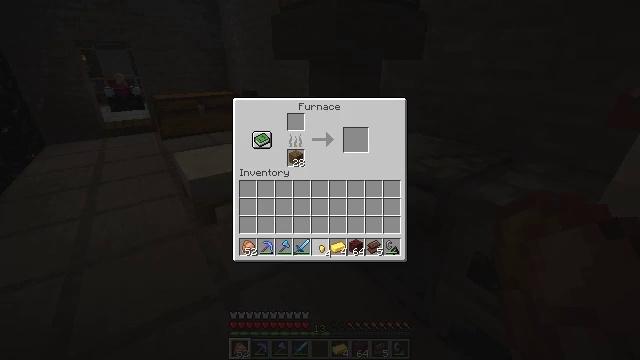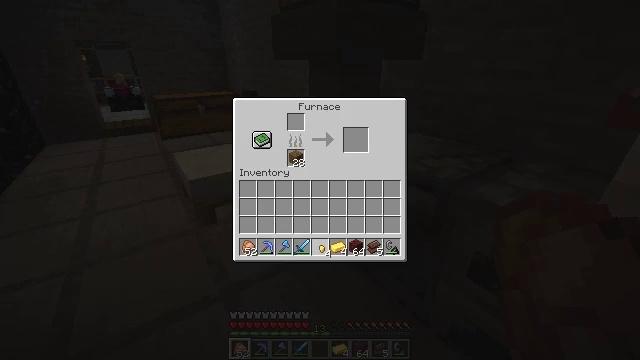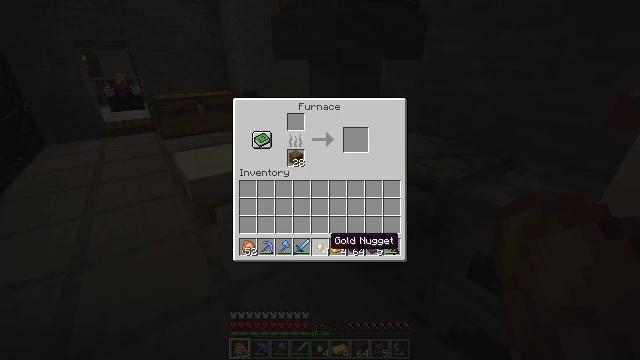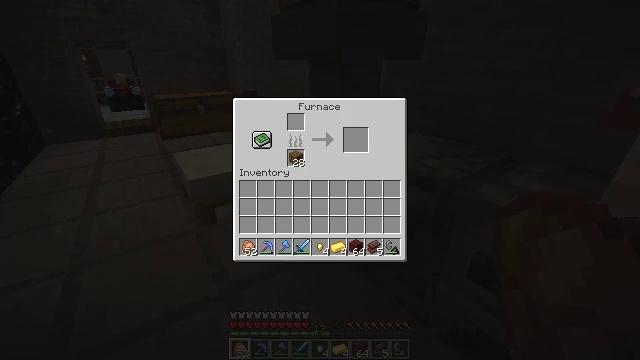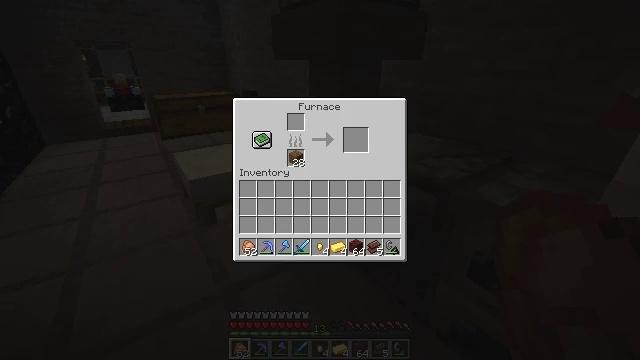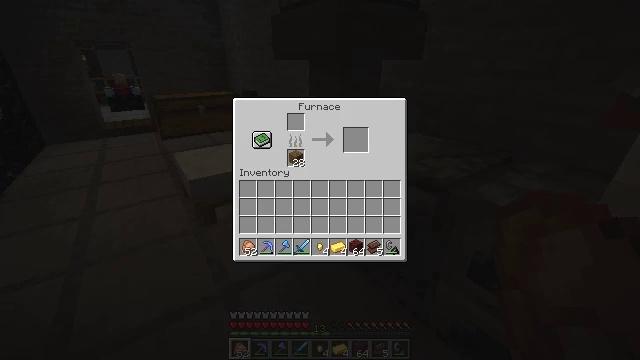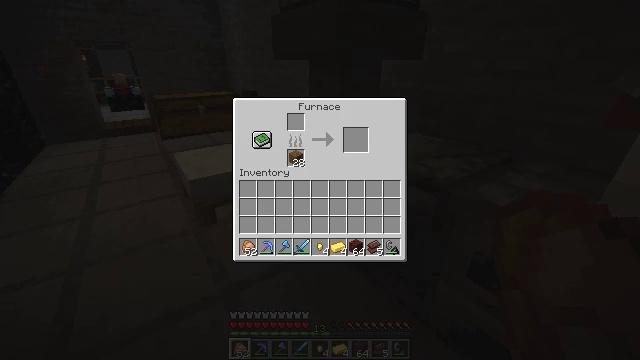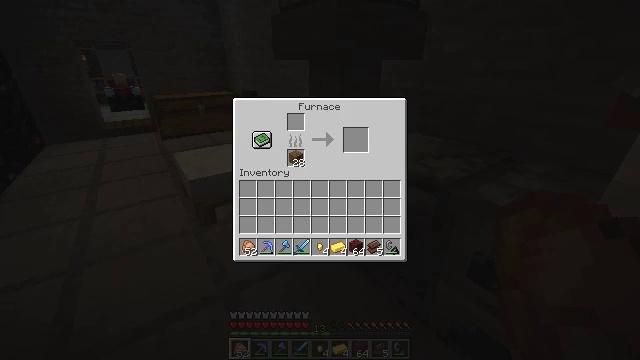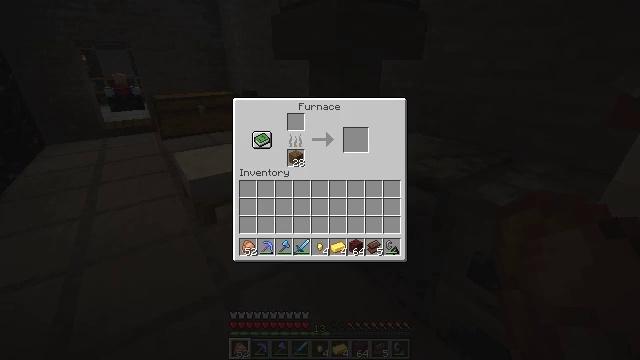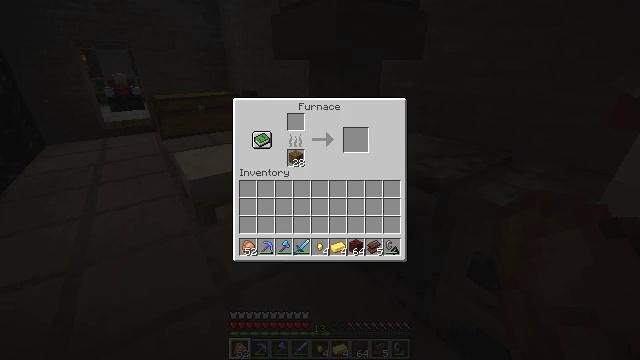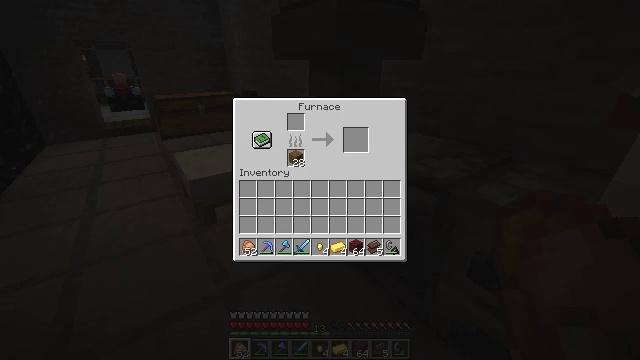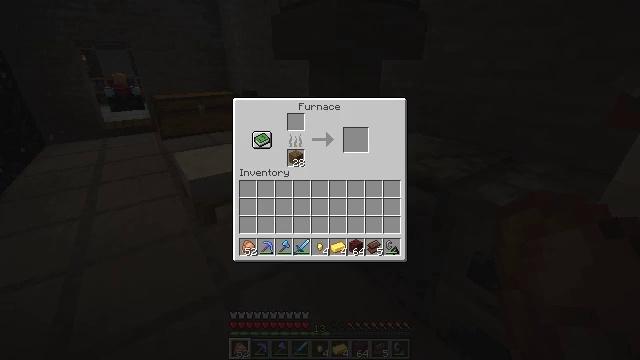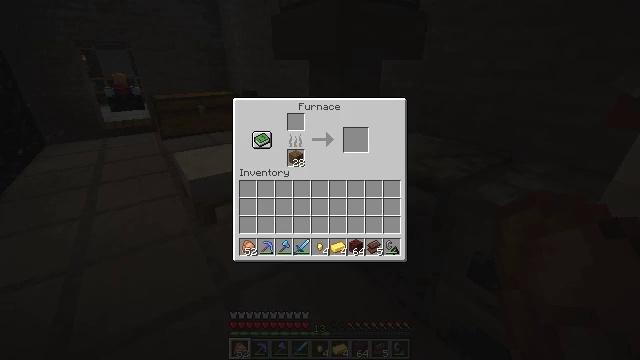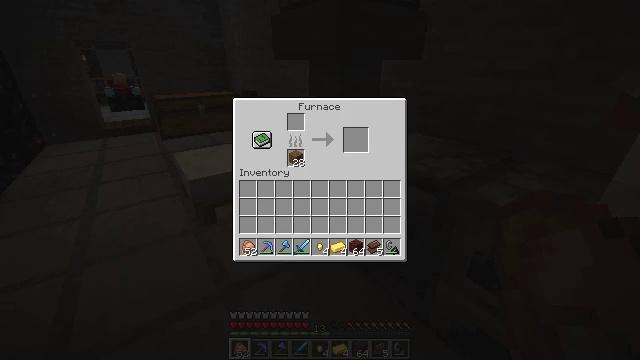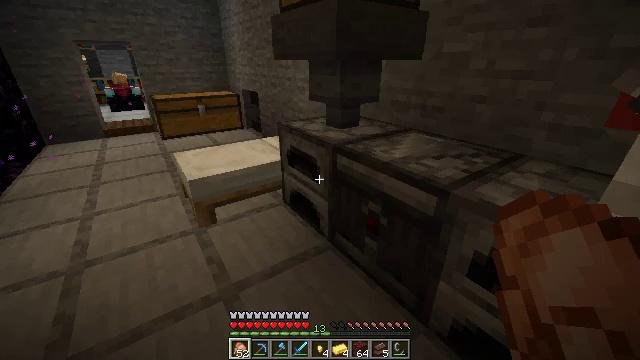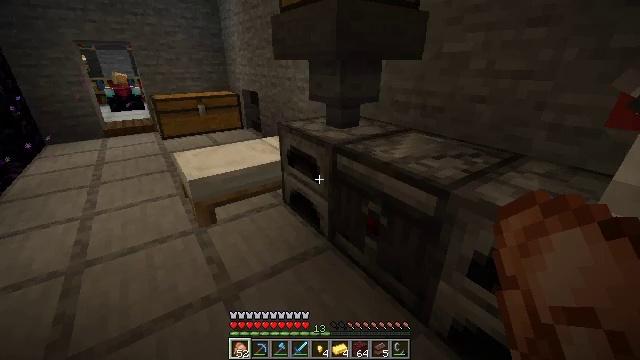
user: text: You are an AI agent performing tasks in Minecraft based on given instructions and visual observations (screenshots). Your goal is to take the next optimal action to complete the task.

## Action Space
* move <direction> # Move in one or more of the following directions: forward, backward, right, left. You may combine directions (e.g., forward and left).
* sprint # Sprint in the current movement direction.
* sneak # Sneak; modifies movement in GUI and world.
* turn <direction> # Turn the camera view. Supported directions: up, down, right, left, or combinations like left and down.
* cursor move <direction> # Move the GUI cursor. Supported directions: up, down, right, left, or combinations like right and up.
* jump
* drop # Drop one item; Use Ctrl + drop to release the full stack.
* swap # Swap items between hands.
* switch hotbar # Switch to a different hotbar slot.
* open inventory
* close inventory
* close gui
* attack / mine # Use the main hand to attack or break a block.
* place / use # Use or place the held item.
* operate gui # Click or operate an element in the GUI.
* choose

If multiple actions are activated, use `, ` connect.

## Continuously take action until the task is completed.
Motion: motion action
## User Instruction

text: Use the crafting table to make a netherite ingot.
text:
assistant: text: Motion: attack / mine
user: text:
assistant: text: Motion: no_op
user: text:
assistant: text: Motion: turn right and down
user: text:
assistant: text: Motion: turn right
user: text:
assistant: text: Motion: no_op
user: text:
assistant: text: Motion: no_op
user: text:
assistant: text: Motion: no_op
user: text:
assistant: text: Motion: no_op
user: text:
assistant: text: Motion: no_op
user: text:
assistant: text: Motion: no_op
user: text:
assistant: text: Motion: no_op
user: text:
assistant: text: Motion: no_op
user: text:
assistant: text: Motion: no_op
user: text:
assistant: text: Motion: no_op
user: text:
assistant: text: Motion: no_op
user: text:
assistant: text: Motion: no_op
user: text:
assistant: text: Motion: turn left
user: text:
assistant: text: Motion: turn left
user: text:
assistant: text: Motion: turn left
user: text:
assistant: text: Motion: turn left
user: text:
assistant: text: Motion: no_op
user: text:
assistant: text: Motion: no_op
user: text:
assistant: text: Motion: no_op
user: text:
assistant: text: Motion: no_op
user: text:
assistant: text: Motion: no_op
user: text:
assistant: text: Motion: no_op
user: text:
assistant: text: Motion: turn right
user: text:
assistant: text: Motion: move forward
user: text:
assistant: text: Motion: move forward
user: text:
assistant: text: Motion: move forward